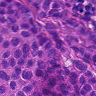
Metastatic tissue present: yes